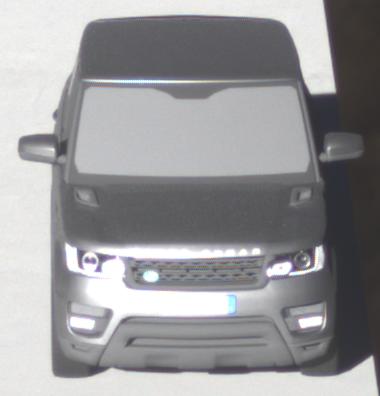
Make: Land Rover
Model: Range Rover Sport 5.0 V8 SC
Detailed model: Range Rover Sport (II)
Model produced from: 2013/09
Model produced until: 2015/07
Doors: 5
Color: gray
Road condition: dry road
Daytime: morning or afternoon
Contrast: high contrast